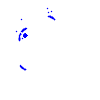
Particle: kaon